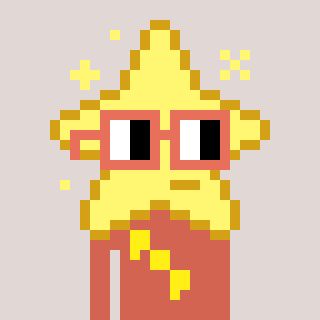
a pixel art character with square orange glasses, a star-shaped head and a peachy-colored body on a warm background